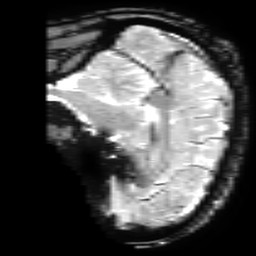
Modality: T2starw
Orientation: sagittal
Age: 26
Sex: male
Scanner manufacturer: ge
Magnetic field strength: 3 T
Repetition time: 0.65 s
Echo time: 0.02 s